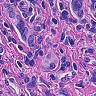
Metastatic tissue present: yes